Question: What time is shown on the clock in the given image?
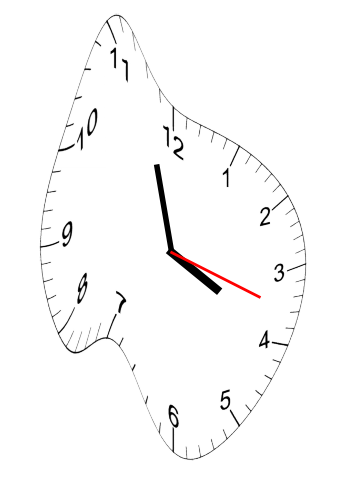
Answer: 03:57:18